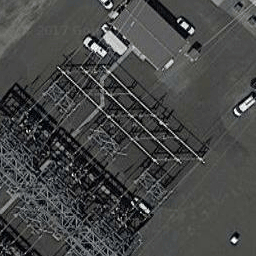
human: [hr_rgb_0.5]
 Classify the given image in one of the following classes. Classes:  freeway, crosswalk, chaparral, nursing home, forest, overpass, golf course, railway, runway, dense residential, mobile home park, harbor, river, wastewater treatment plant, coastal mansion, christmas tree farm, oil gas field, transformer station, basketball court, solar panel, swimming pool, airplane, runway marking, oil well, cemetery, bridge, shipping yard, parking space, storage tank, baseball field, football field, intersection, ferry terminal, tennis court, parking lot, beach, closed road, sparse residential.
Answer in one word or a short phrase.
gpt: transformer station